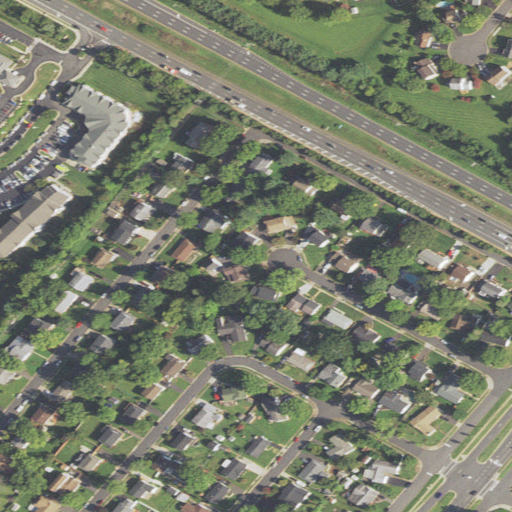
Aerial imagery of mountain in Virginia named Negro Hill containing low intensity development, medium intensity development, open development, high intensity development, and barren land